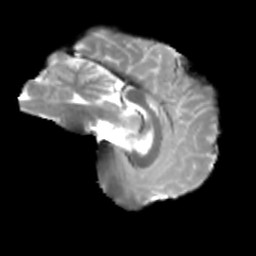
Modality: T2w
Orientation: sagittal
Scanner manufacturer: siemens
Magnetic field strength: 3 T
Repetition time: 4 s
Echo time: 0.0594 s